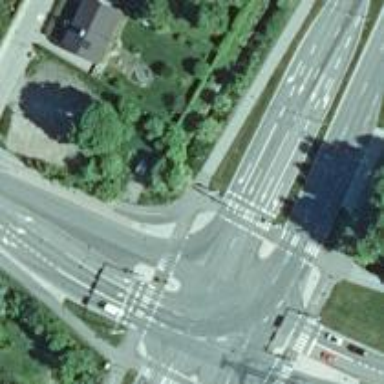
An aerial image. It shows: Marked footway with asphalt surface. The crossing includes pedestrian island.